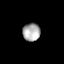
Tissue: lung
Cell type: Epithelial cells
Senescence score: 0.1955
Nuclear area (px): 303
Mean DAPI intensity: 173.145